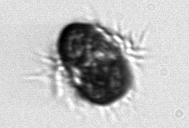
Label: Mesodinium